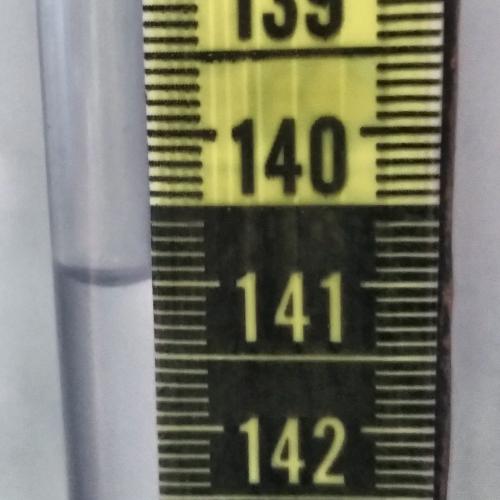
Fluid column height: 141.0 cm